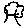
Label: tree